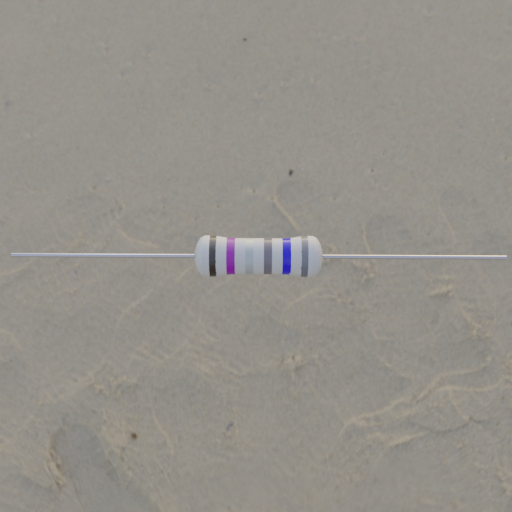
Resistor colour bands (in order): black, violet, silver, gray, blue, gray